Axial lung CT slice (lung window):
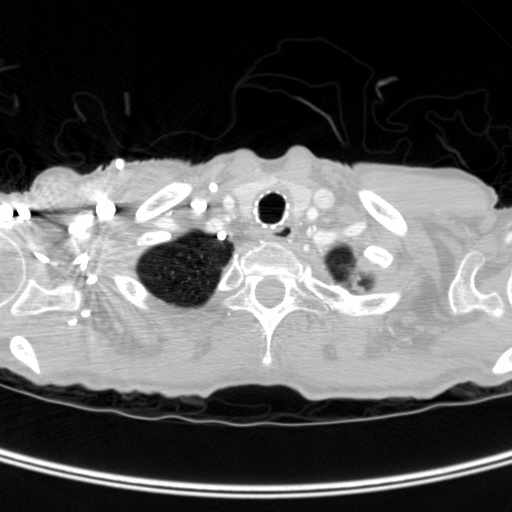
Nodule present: no